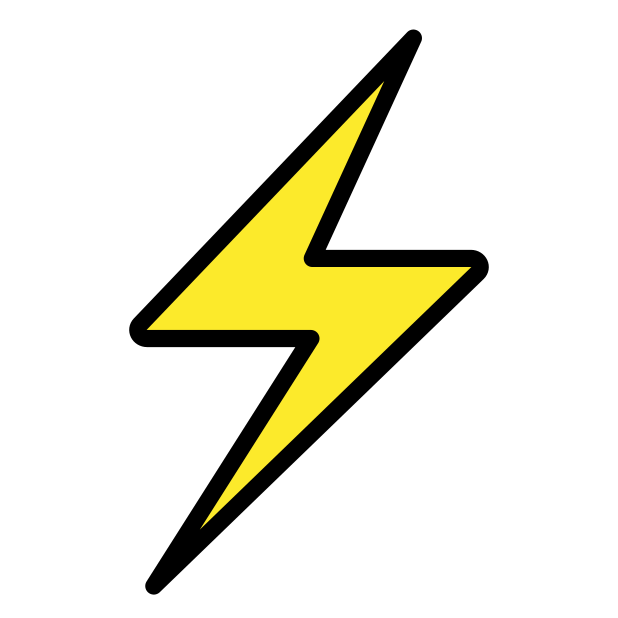
high voltage